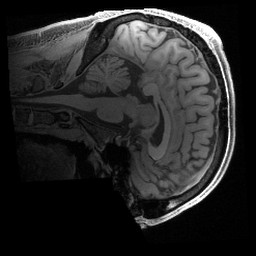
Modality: T1w
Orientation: sagittal
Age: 29
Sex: male
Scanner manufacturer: siemens
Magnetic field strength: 3 T
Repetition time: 2.4 s
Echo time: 0.00241 s